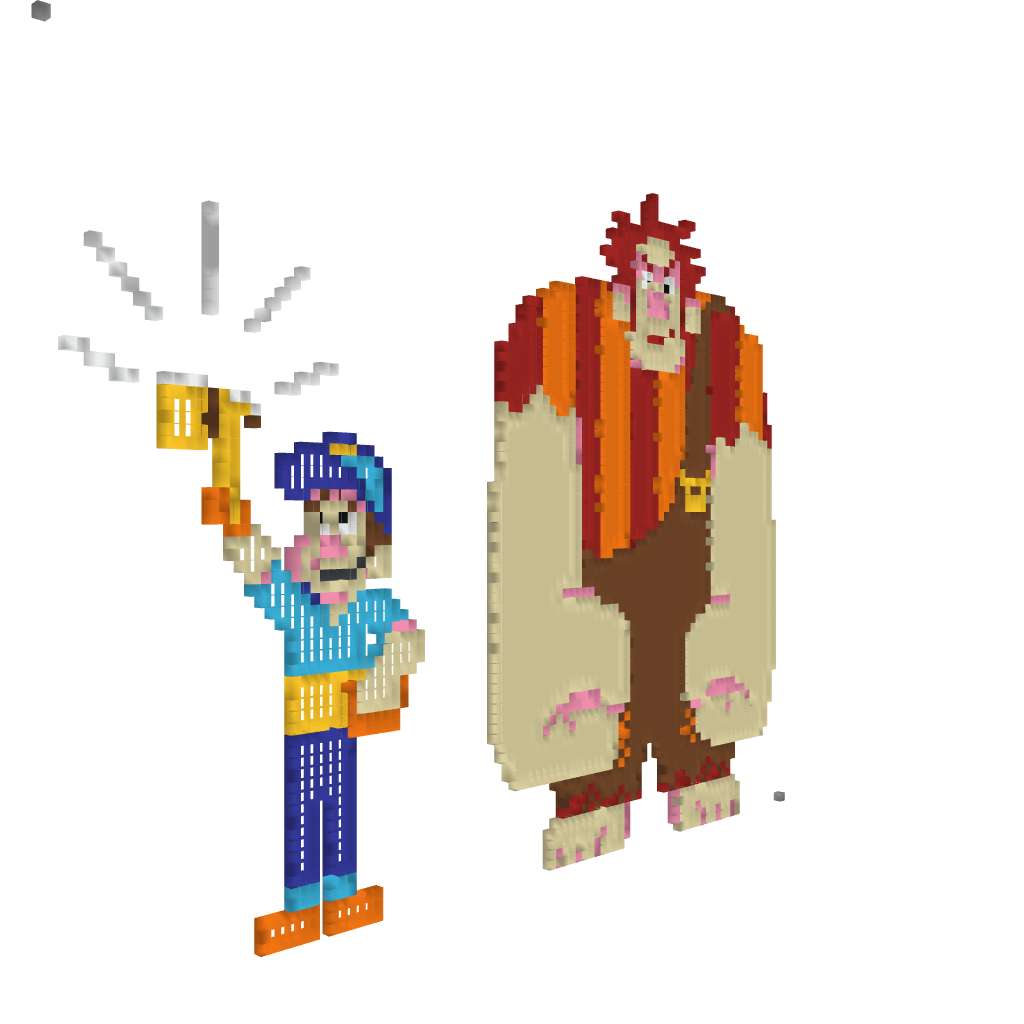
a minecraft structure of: Wreck it Ralph and Fix it Felix - By Cybersneeze